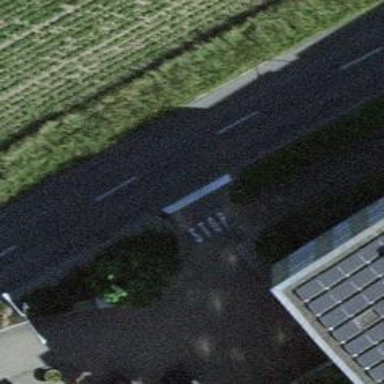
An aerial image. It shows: Stop road.